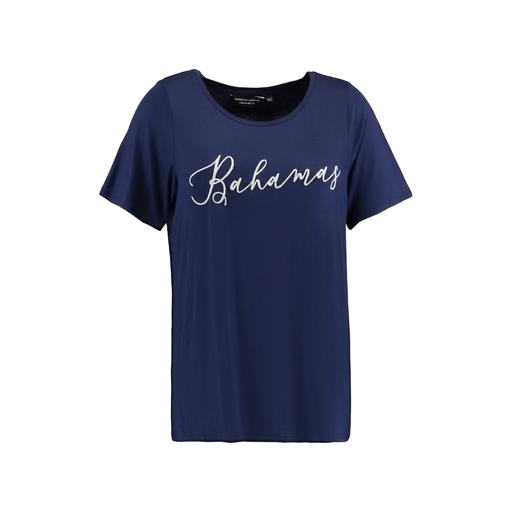
blue plus size printed t-shirt only macy, blue t-shirt only macy, blue printed contrast t-shirt only macy, white background